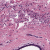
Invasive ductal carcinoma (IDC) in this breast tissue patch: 0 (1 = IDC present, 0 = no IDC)